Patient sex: F
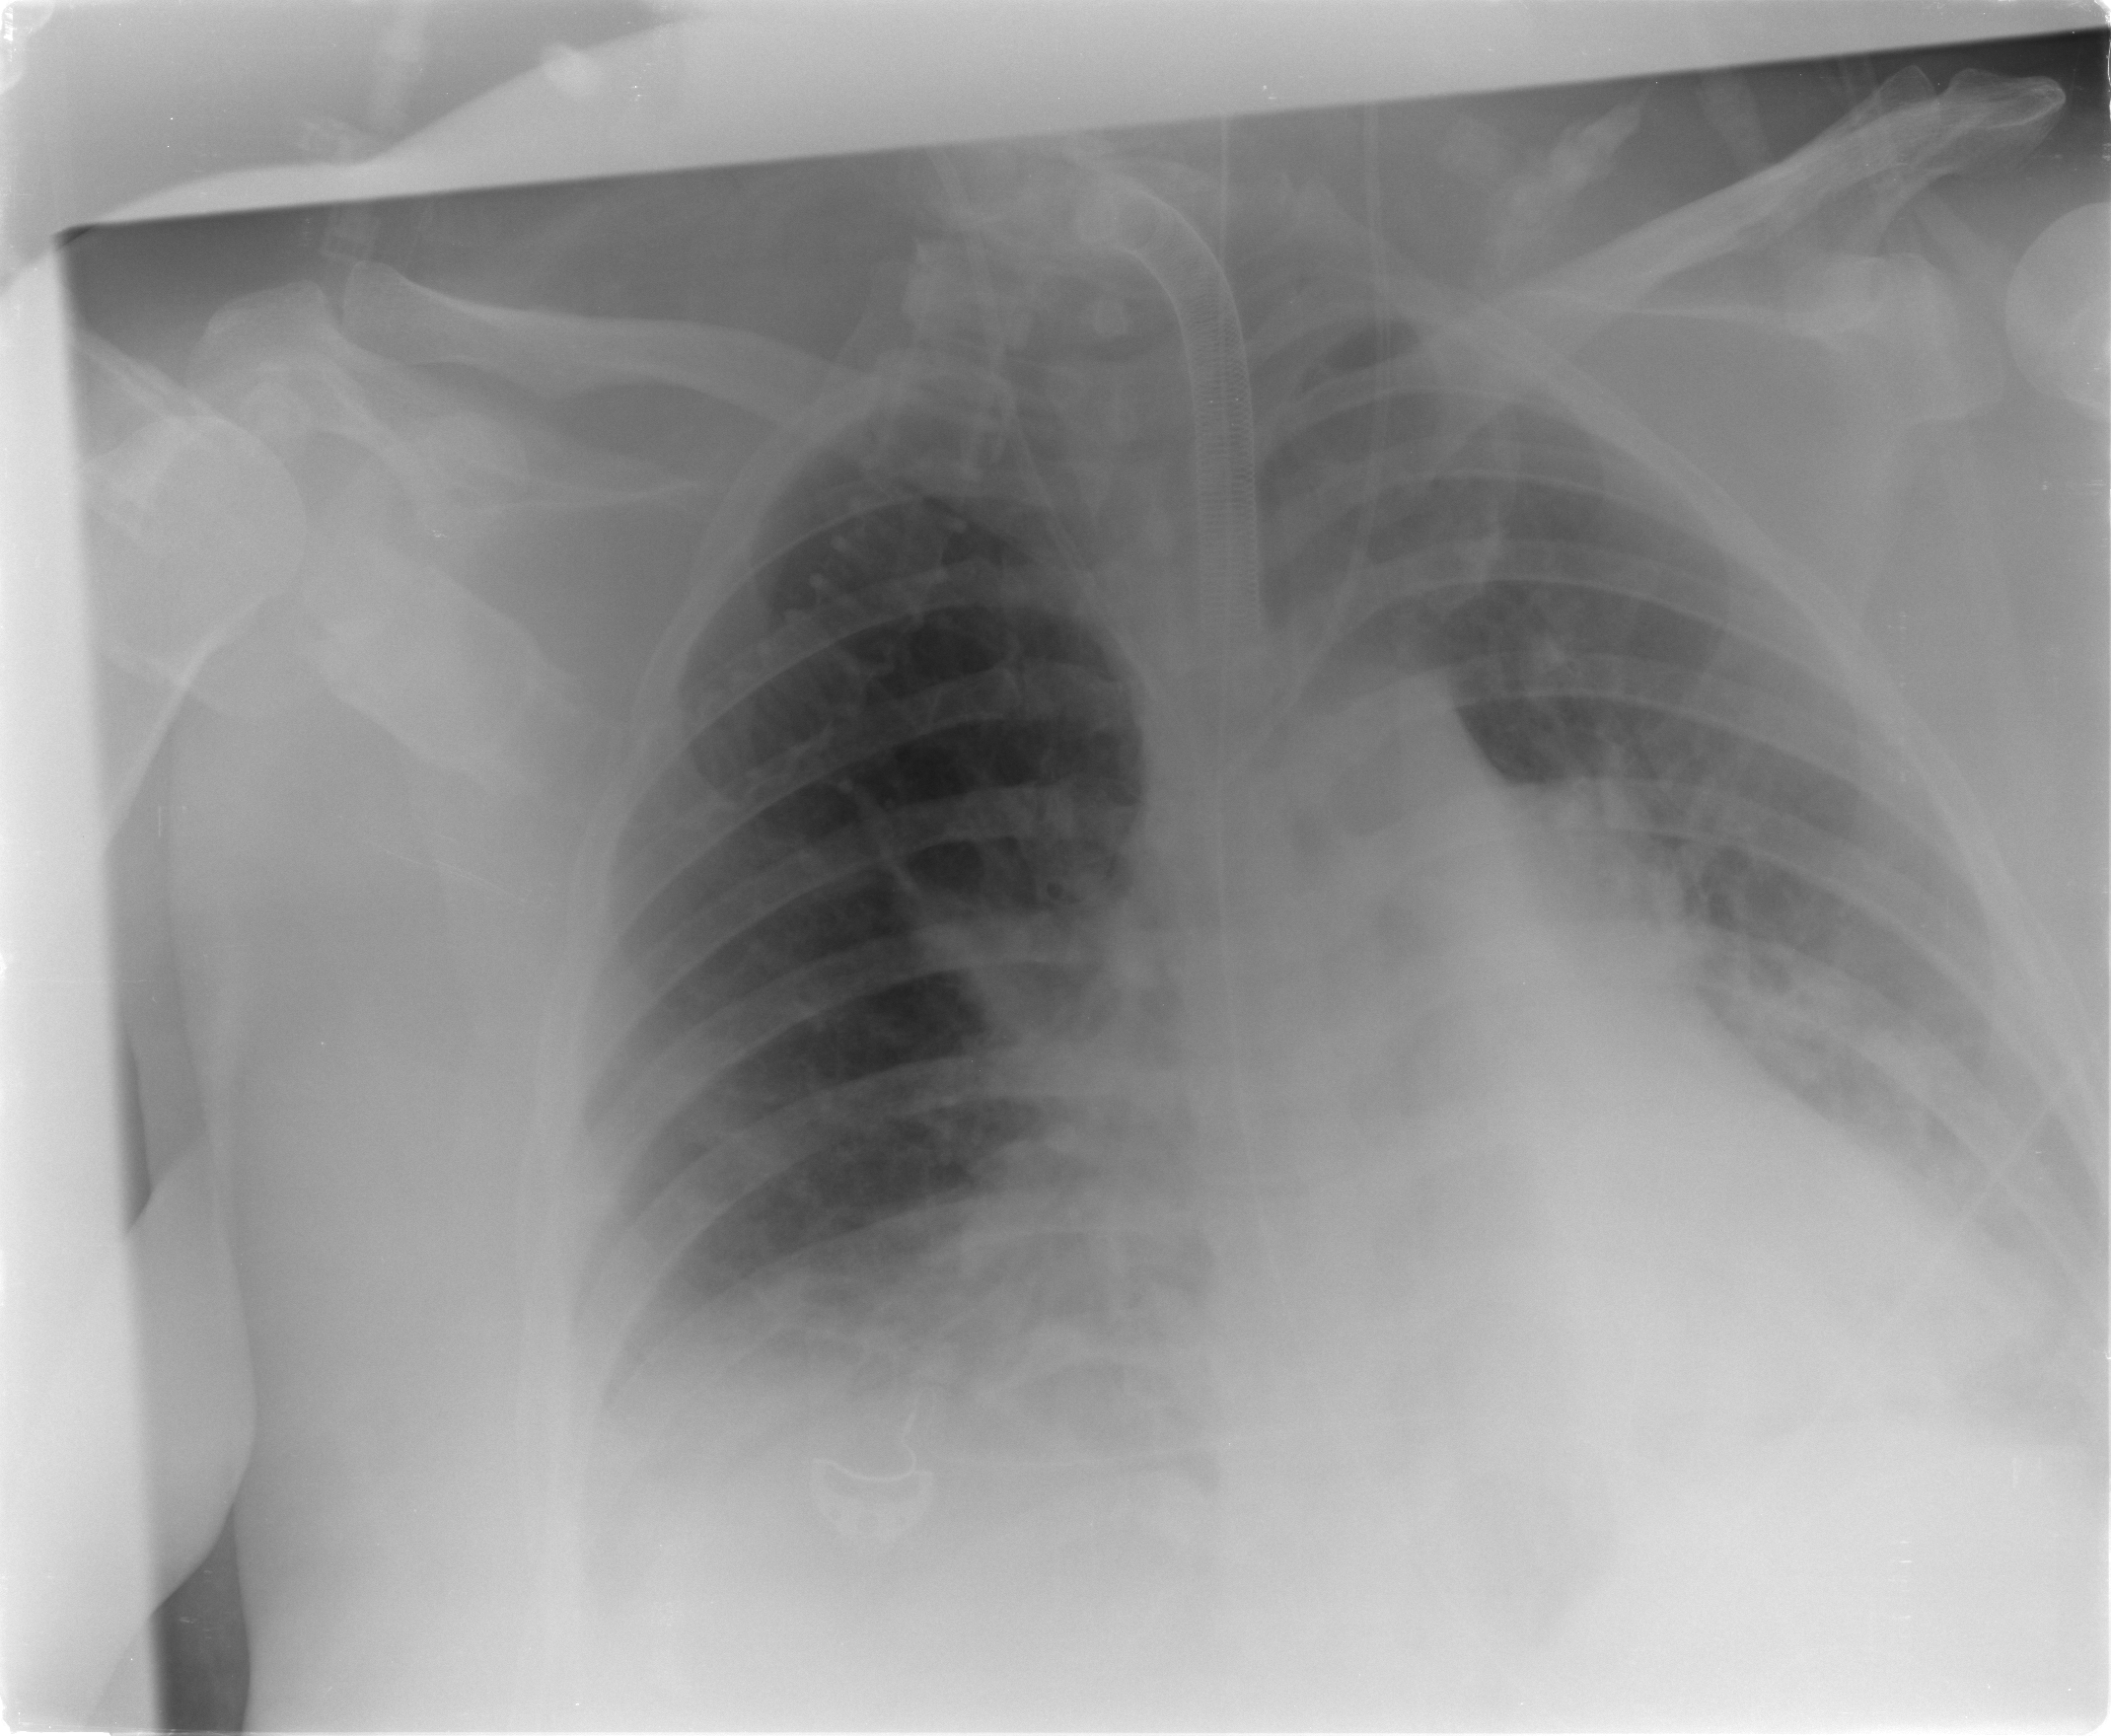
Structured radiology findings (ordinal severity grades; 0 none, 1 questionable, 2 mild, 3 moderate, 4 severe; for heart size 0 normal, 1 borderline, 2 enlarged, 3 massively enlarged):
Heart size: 0
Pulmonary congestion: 2
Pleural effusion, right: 2
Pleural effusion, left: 2
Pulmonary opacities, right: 2
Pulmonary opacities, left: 2
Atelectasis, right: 2
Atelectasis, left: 2